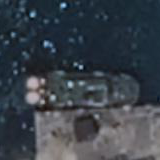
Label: civil